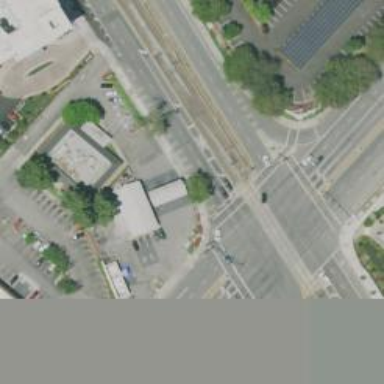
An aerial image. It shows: Solid stop line on the road.